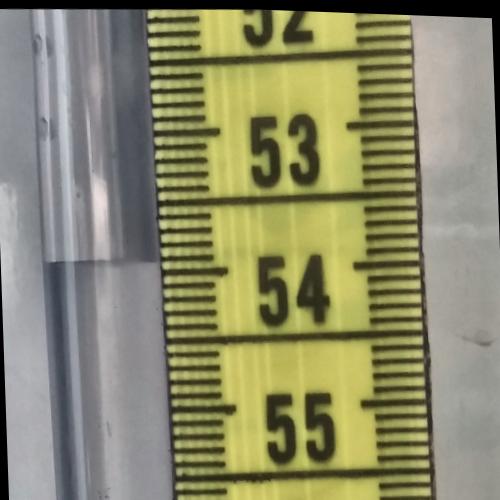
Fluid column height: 53.9 cm